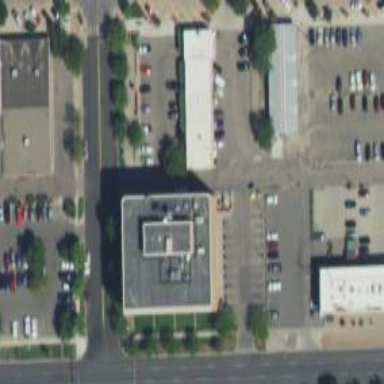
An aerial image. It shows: Parking space is available.